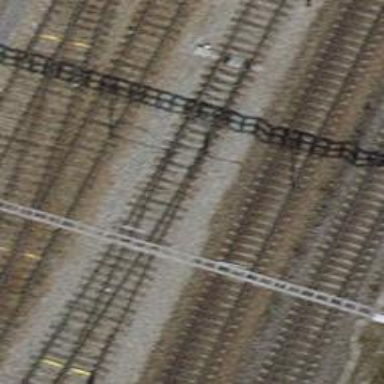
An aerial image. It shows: Rail siding with electrified contact lines.